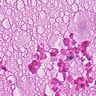
Metastatic tissue present: no